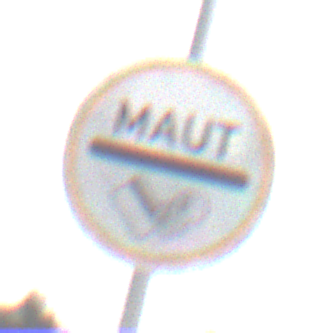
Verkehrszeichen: MautflichtigeStrecke
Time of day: Midday
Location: Outdoor (Nature)
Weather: PartlyCloudy
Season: NotSpecified
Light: Natural